Question: Here is my simple CSS code:
'''
header img {
box-shadow: 0 0 40px 5px #CCC ;
}
'''
This look like this:

My 'logo.png' was rounded with photoshop: <URL>
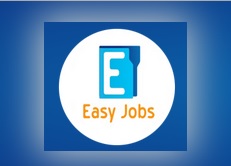
Answer: Try <URL>. Hope this helps. I used 'border-radius' to make the div round.
CSS :
'''
.header {
width: 150px;
height: 150px;
border-radius: 150px;
-webkit-border-radius: 150px;
-moz-border-radius: 150px;
background: url(http://s8.postimg.org/3ws8ehaud/logo_easyjobs.png) no-repeat center center;
box-shadow: 0 0 8px rgba(0, 0, 0, .8);
-webkit-box-shadow: 0 0 8px rgba(0, 0, 0, .8);
-moz-box-shadow: 0 0 8px rgba(0, 0, 0, .8);
}
'''